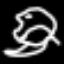
Label: frog